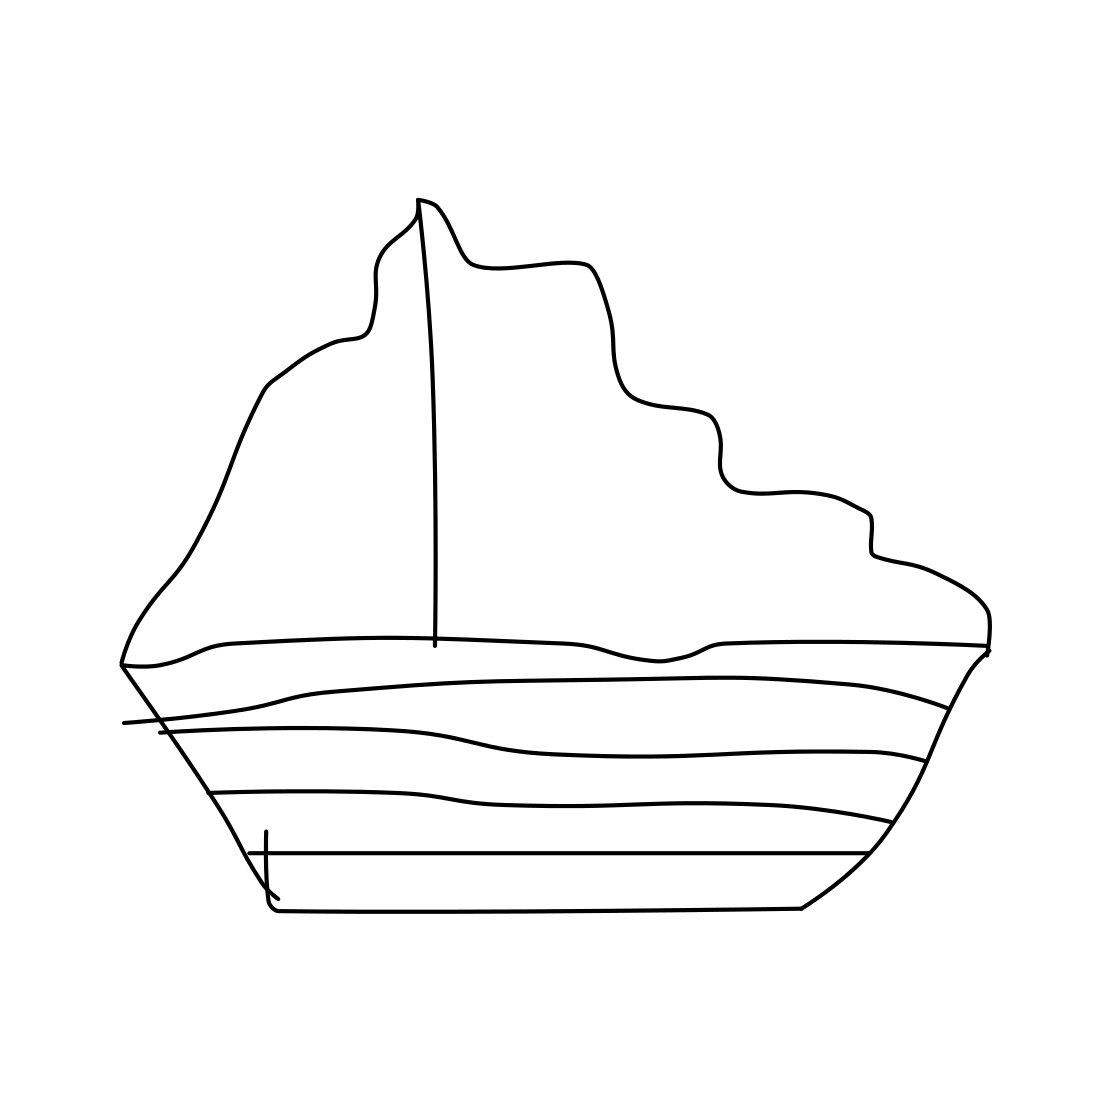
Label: ship